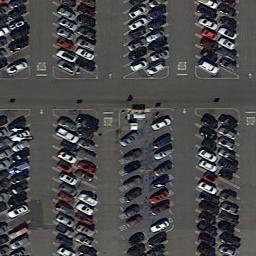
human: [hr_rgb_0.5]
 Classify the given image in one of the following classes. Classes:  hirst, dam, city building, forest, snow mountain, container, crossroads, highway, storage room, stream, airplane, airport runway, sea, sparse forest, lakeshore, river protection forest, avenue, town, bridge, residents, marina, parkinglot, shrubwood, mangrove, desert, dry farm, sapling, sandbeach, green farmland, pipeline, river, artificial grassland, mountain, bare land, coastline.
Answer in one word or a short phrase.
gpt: parkinglot